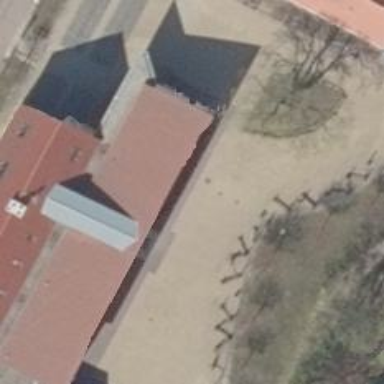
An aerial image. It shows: School building.